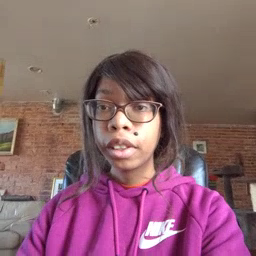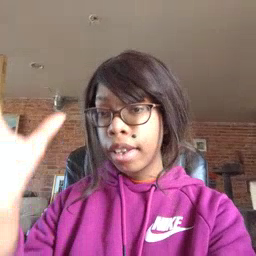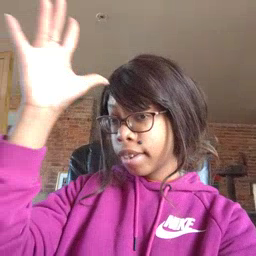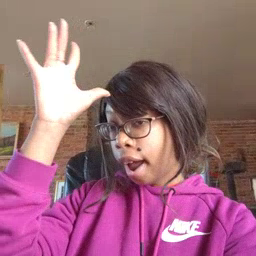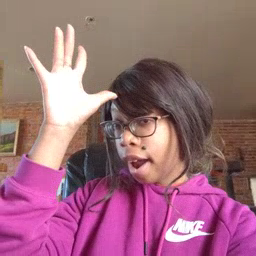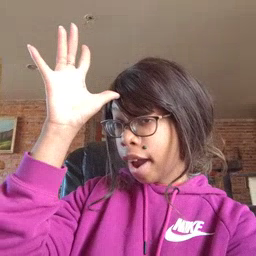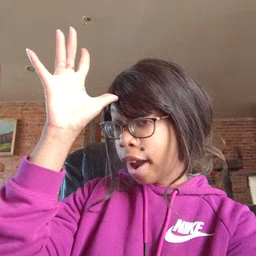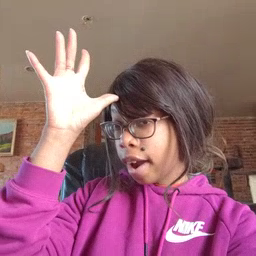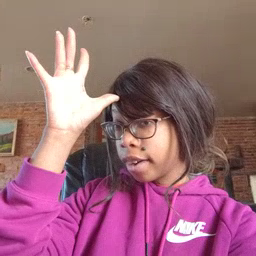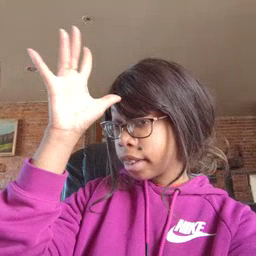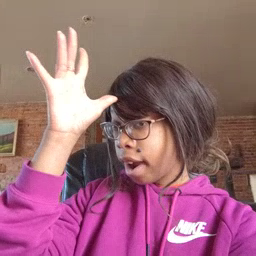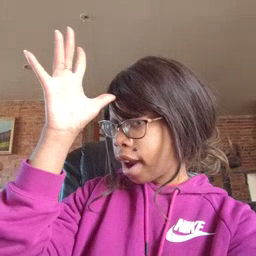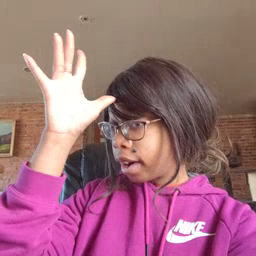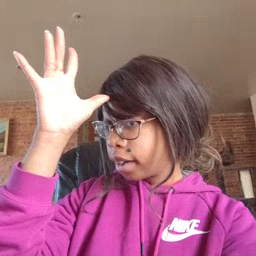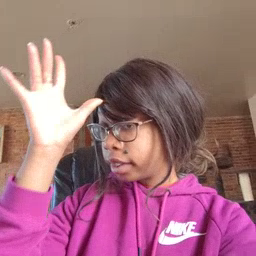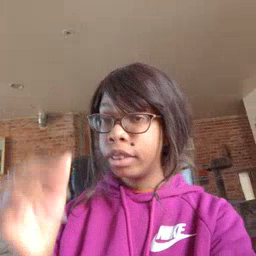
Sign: dad